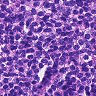
Metastatic tissue present: no